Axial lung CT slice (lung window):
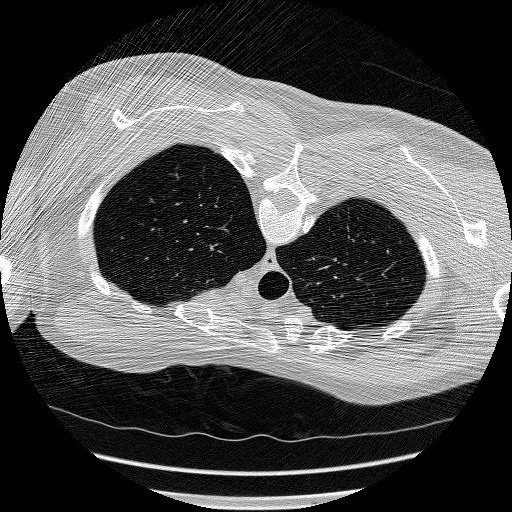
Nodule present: no